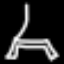
Label: The Eiffel Tower